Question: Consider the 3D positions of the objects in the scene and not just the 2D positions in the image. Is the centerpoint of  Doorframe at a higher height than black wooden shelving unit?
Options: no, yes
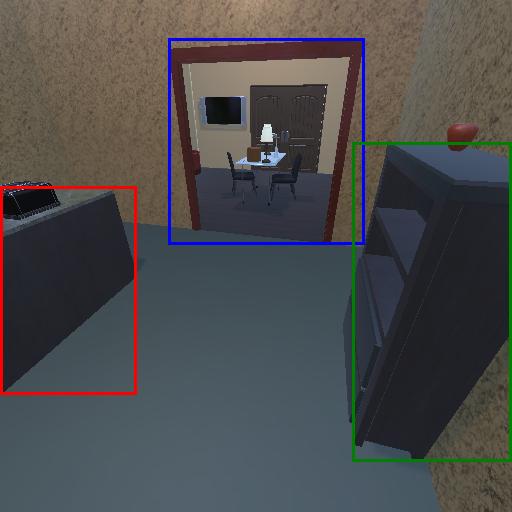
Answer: no